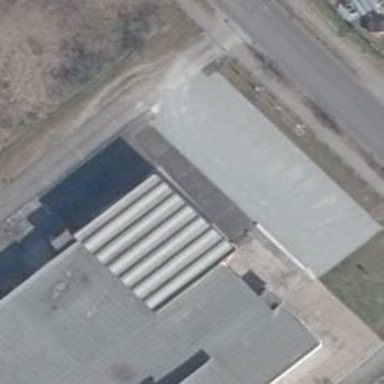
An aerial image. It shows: Showroom.